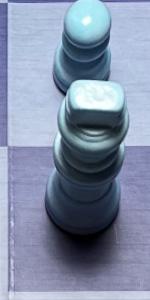
Label: King_White